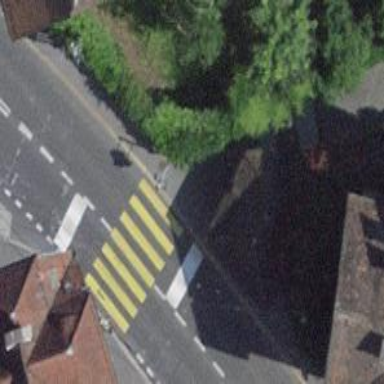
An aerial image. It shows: Kerb serving as barrier.